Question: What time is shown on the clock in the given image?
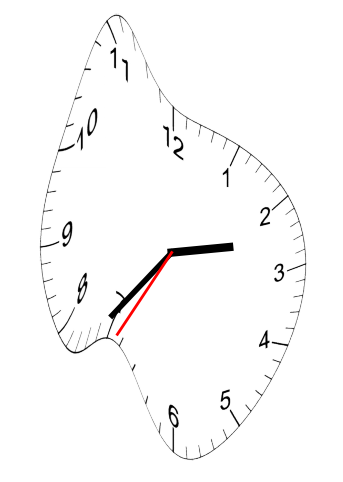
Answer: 02:36:35